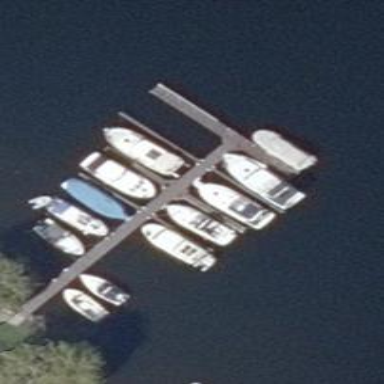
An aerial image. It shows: Man-made pier.